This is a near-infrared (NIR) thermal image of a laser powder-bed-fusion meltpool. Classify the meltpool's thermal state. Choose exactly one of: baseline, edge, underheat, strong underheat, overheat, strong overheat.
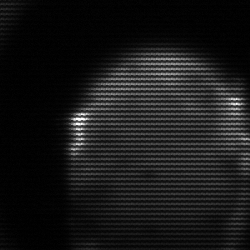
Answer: edge